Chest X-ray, PA view. Patient: 52 years old, sex M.
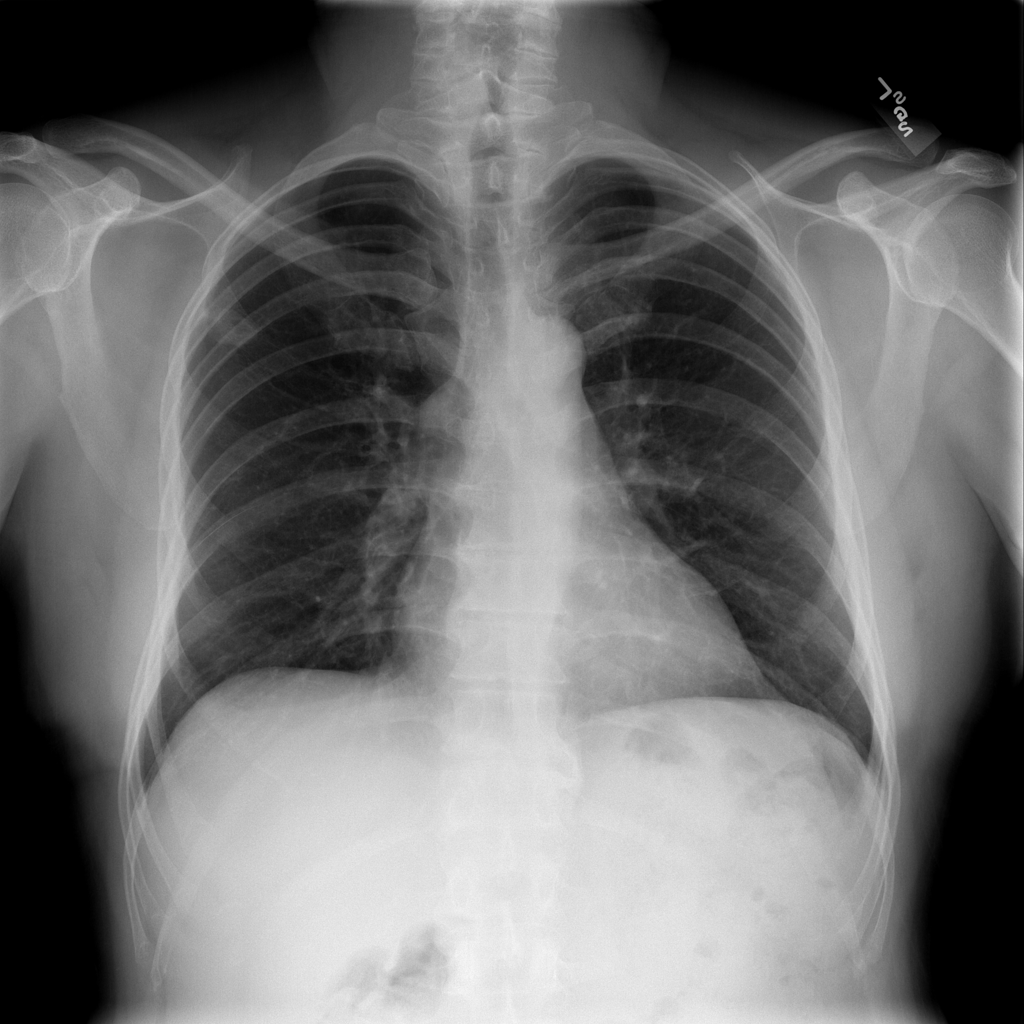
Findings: No Finding